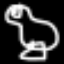
Label: frog